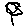
Label: flower